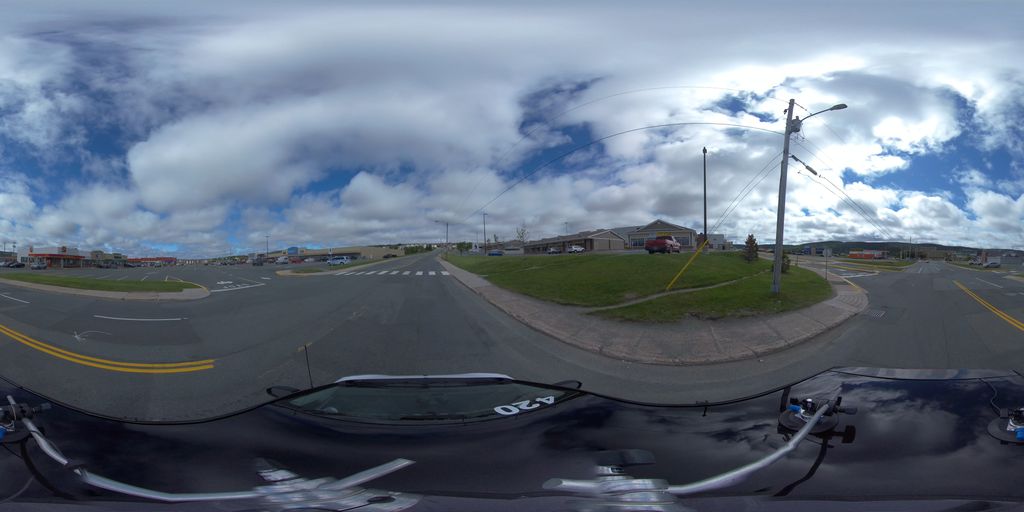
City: st_johns